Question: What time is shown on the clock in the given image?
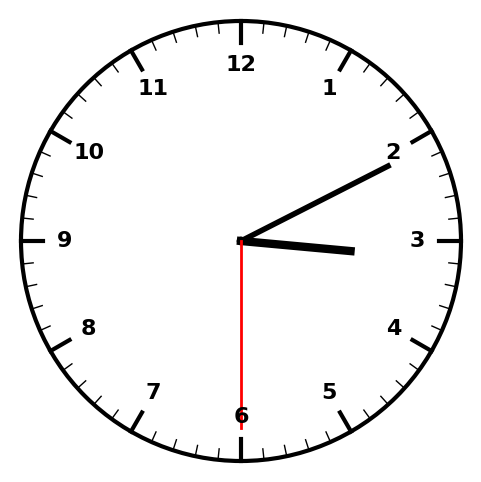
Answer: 03:10:30